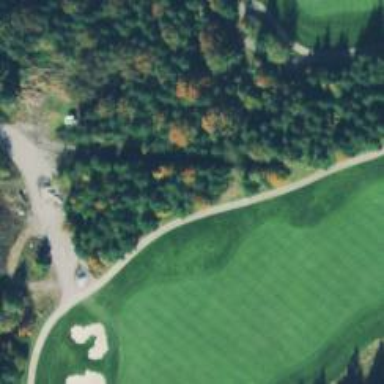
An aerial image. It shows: Service road used as golf cart path.